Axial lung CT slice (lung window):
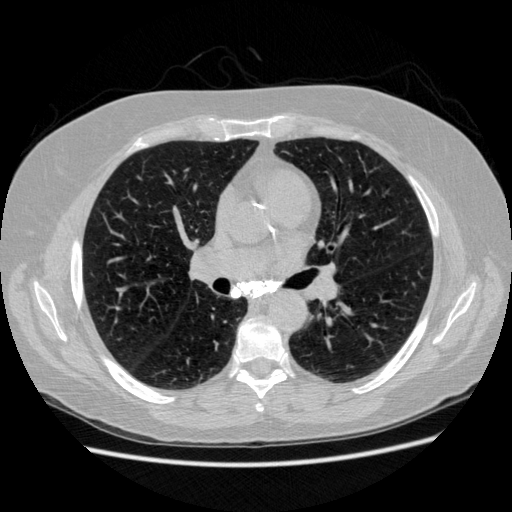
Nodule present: no